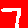
Digit: 7